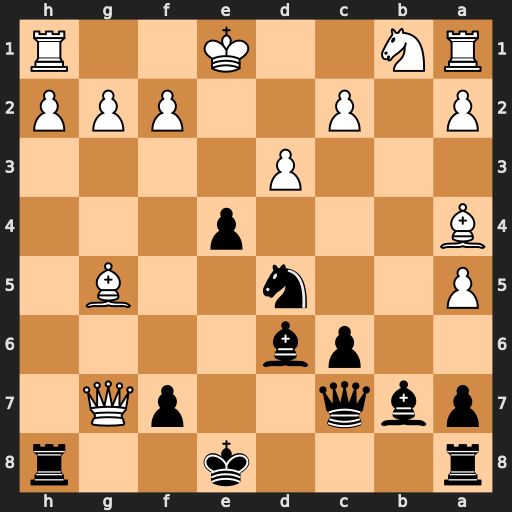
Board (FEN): r3k2r/pbq2pQ1/2pb4/P2n2B1/B3p3/3P4/P1P2PPP/RN2K2R
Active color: b
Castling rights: KQkq
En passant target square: -
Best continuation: Be5 Qxh8+ Bxh8